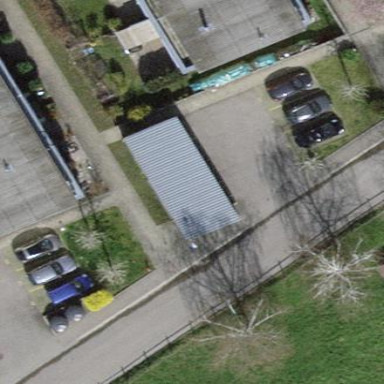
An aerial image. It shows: View of roof of building.